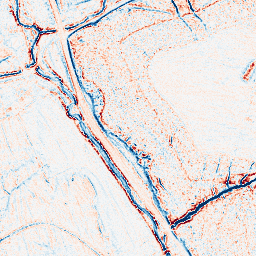
Category: edge_preserving
Decomposition family: anisotropic_diffusion
Decomposition parameters: iterations: 5
kappa: 10
gamma: 0.2
Upsampling method: bspline
Upsampling parameters: scale: 4
Upsampling scale: 4